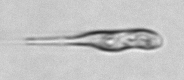
Label: Euglena